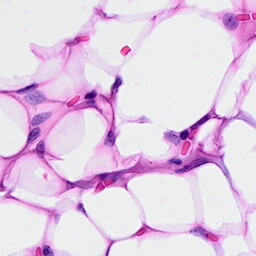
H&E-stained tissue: Breast